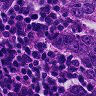
Metastatic tissue present: yes